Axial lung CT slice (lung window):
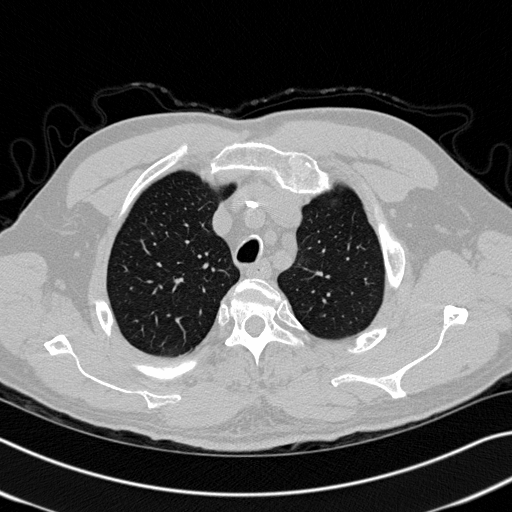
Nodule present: no